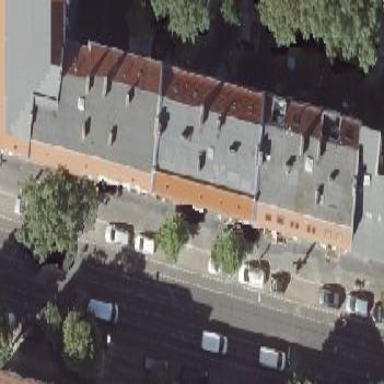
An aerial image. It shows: Apartment building with double saltbox roof shape.